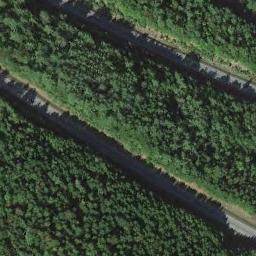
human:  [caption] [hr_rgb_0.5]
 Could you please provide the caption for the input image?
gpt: There is a green field beside the highway .

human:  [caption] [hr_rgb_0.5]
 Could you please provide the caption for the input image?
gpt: The freeway goes through the forest .

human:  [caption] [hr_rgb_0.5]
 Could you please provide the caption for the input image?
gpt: Large green forests in and around the two freeways .

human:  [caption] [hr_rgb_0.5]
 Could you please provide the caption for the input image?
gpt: Two straight freeways go through the forest with many dark green trees .

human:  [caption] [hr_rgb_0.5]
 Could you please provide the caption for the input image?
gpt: There are many green trees beside the freeway .